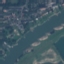
Land use / land cover class: River